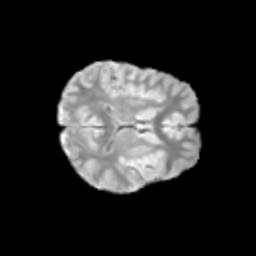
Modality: T2w
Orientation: axial
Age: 11
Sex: male
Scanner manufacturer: siemens
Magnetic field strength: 3 T
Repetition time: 3.8 s
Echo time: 0.07 s